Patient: sex F, age 71
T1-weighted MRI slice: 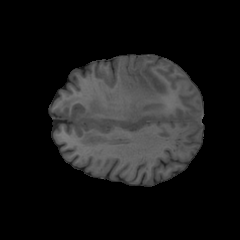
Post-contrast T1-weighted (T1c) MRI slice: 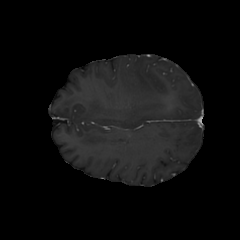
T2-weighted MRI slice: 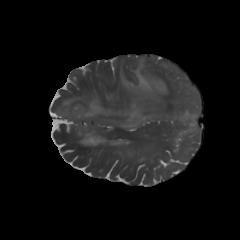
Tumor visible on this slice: yes
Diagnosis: Glioblastoma, IDH-wildtype
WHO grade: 4